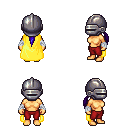
a pixel art fantasy rpg character, female body template, human, tanned skin, yellow cape, red pants, blue ponytail hairstyle, metal helm, white cloth bandages, four views (front, back, left, right), 2x2 character sprite sheet, small pixel art, hard edges, no anti-aliasing